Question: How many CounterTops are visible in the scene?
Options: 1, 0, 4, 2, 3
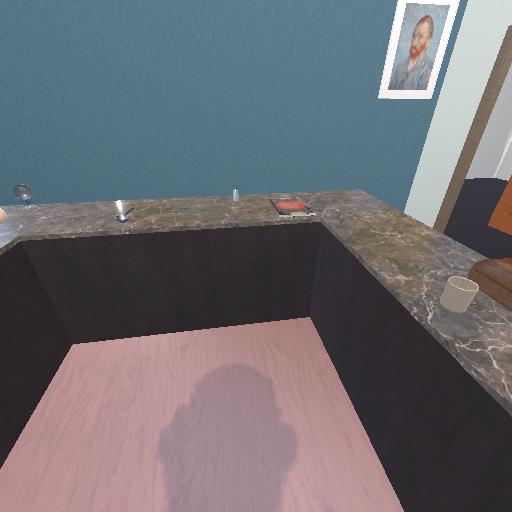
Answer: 1